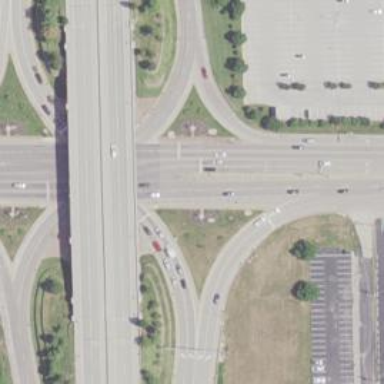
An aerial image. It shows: Trunk link highway.